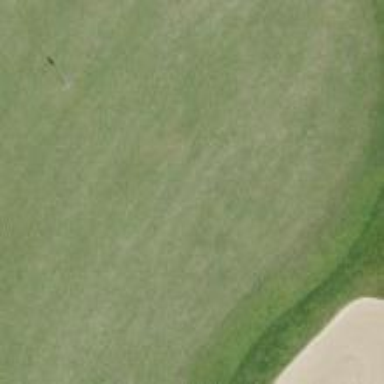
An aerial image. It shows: Golf green.